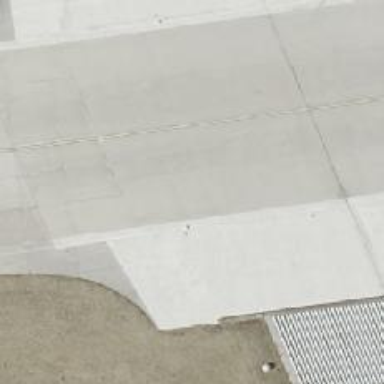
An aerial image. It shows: Asphalt road tunnel.